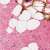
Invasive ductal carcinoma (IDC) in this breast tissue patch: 0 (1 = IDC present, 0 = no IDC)